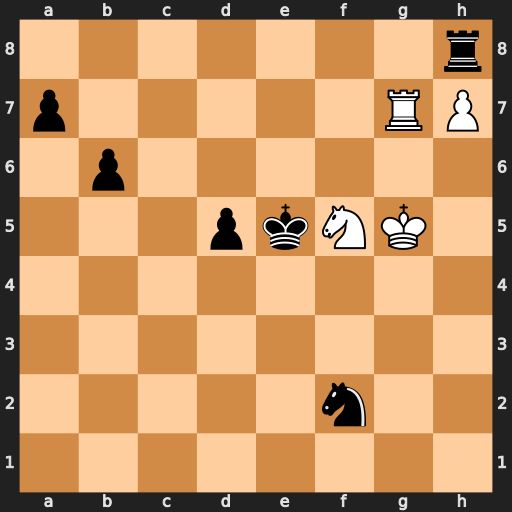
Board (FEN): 7r/p5RP/1p6/3pkNK1/8/8/5n2/8
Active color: w
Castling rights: -
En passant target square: -
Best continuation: Re7#